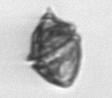
Label: Kryptoperidinium_triquetrum